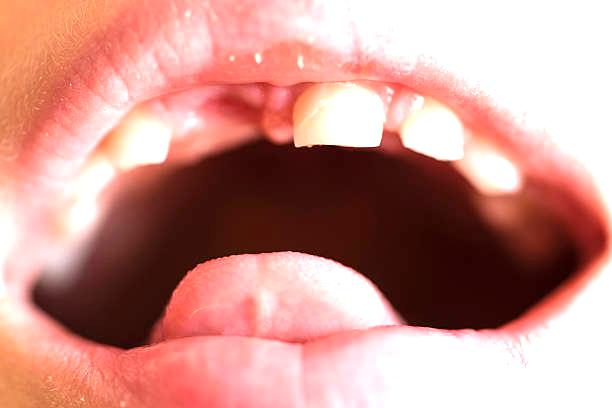
Condition: hypodontia